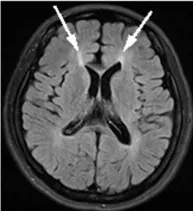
Brain MRI in the patient and a healthy control subject (the same age girl). (B) Axial FLAIR image showing typical "ears of the lynx" sign (white arrow).
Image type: radiology (mri)